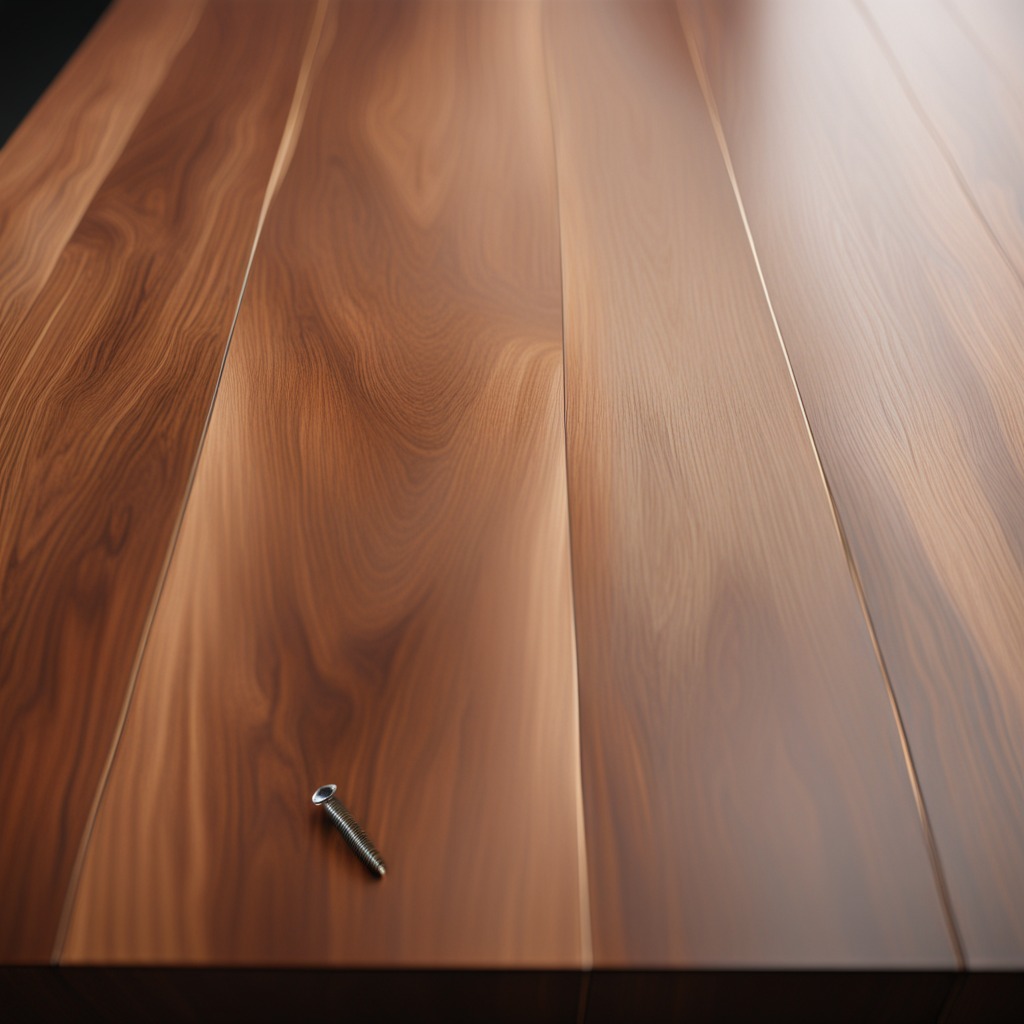
A metal screw is lying on a wooden table in a carpentry studio with rich wood textures and side lighting.